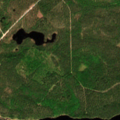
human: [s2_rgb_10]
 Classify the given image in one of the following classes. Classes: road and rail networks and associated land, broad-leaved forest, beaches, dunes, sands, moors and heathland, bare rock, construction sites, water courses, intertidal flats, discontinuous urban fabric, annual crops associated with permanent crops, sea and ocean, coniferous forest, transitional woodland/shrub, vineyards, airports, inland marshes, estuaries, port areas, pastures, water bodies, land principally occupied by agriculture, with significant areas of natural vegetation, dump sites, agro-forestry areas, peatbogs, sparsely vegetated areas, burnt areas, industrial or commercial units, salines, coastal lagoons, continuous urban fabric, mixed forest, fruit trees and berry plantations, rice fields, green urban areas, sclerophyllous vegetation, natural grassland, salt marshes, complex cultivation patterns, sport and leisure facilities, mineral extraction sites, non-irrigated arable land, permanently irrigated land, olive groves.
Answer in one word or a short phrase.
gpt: coniferous forest, mixed forest